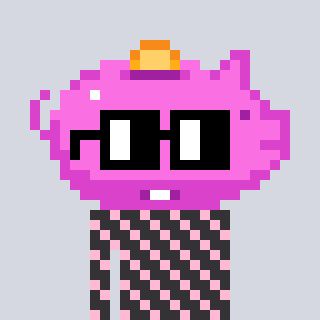
a pixel art character with square black glasses, a piggybank-shaped head and a grayscale-colored body on a cool background